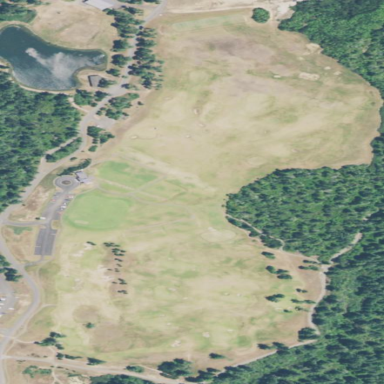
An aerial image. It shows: Golf course.